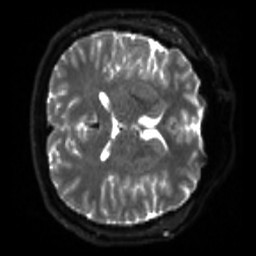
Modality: sbref
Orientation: axial
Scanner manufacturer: siemens
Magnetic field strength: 3 T
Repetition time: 4 s
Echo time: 0.0594 s